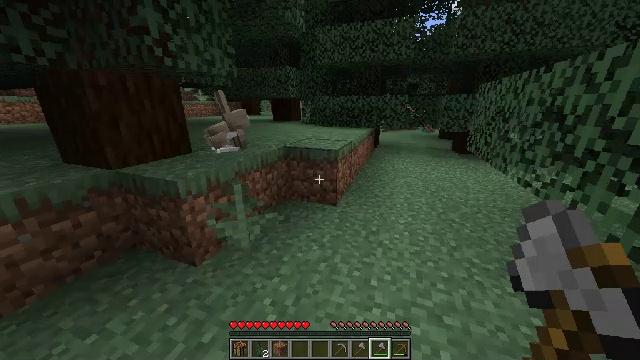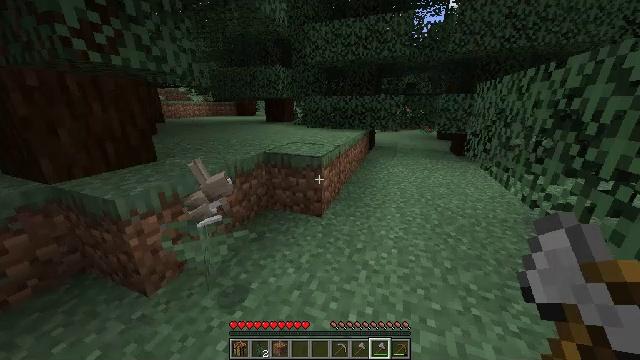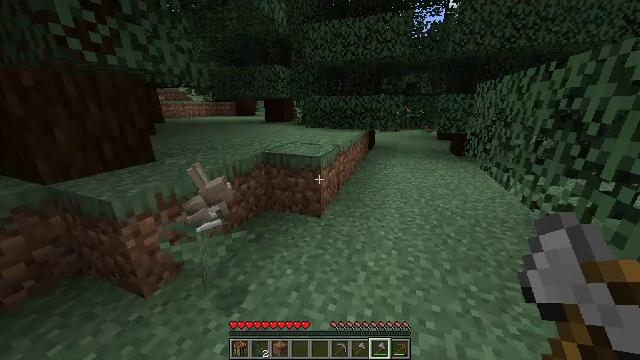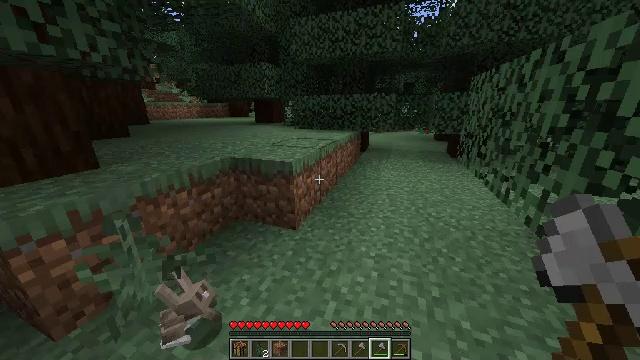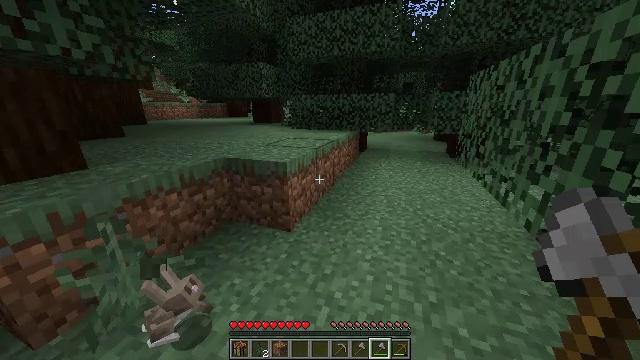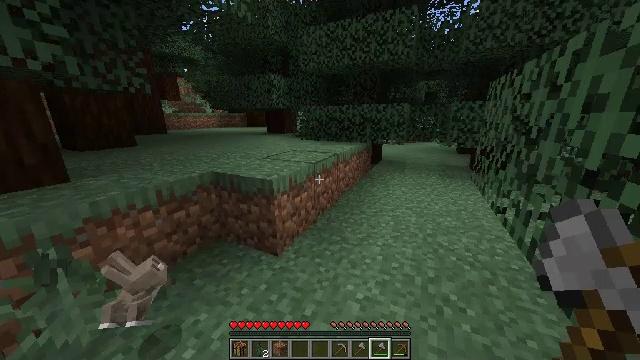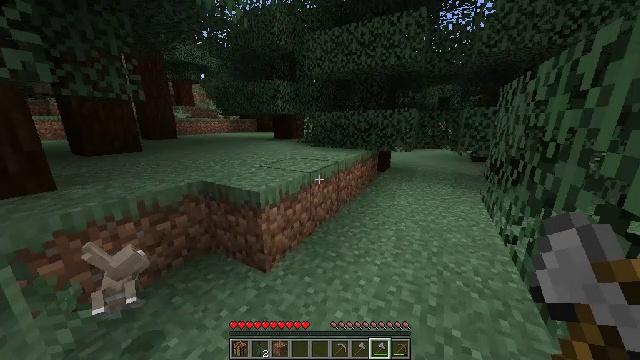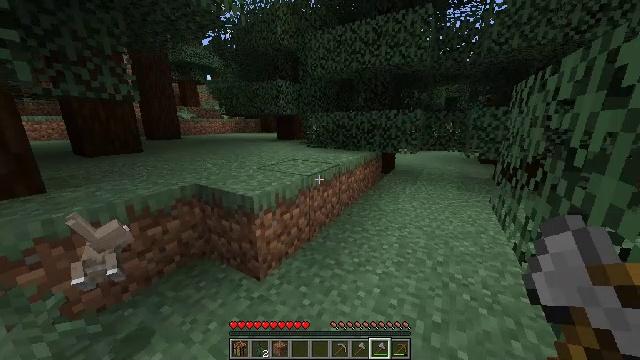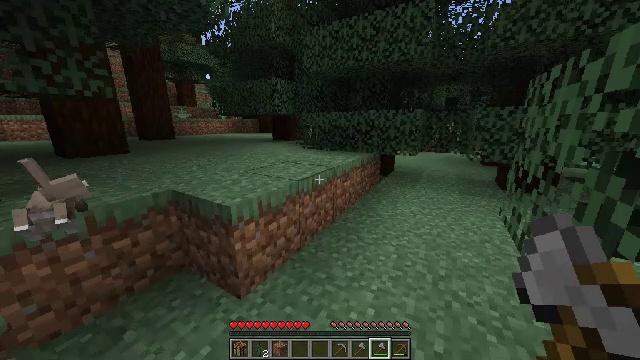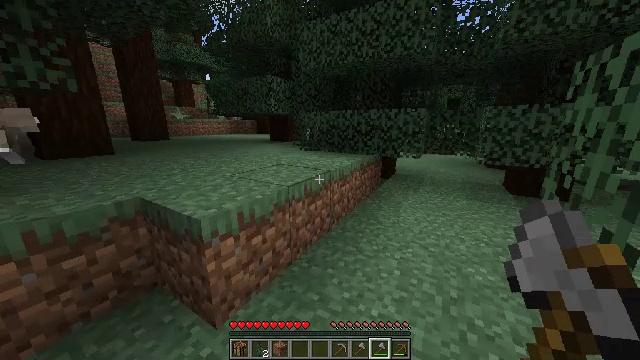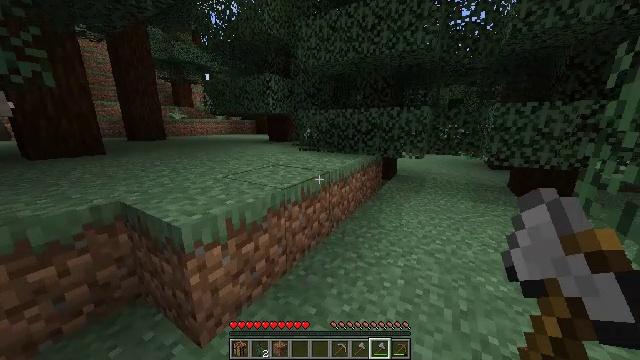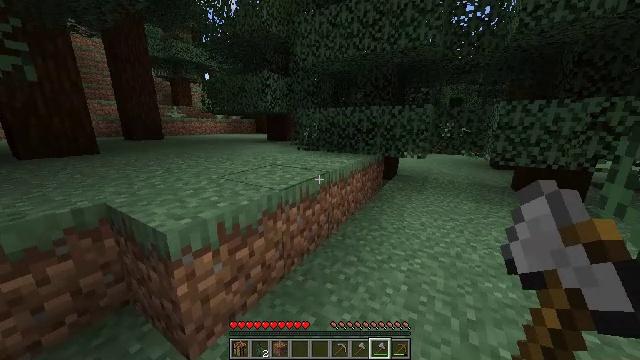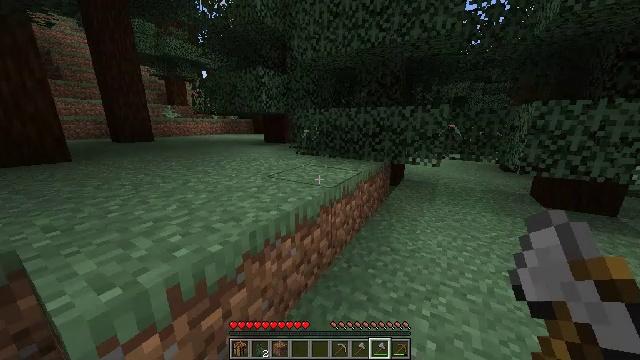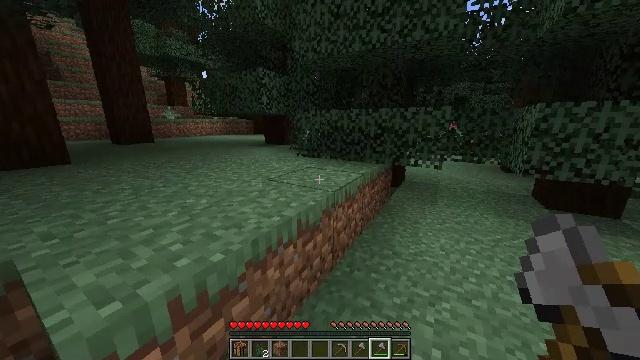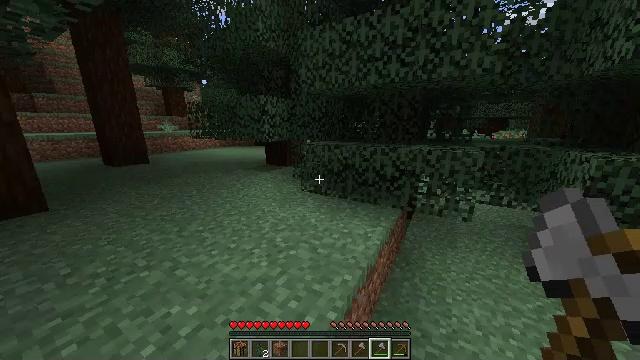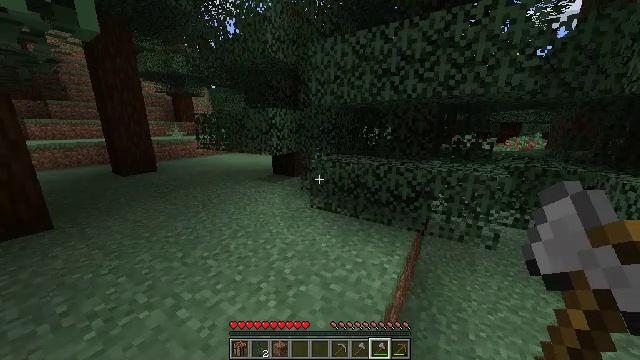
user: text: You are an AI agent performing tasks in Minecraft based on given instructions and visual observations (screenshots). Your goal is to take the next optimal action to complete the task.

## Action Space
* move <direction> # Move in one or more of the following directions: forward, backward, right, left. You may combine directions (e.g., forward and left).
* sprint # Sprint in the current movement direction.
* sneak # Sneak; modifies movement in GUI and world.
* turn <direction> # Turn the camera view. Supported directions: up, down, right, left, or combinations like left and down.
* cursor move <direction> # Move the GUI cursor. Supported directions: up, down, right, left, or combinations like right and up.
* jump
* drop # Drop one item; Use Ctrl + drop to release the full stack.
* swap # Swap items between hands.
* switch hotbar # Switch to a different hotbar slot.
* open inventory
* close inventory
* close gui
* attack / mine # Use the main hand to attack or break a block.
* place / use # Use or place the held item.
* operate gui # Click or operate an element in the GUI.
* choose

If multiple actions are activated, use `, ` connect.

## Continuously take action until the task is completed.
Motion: motion action
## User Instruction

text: Harvest sweet berries by mining the bush.
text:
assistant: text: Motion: move forward and move right
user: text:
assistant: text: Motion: move forward and move right
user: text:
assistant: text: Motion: move forward and move right
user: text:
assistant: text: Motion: move forward and move right
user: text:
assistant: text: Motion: move forward and move right, turn left and up
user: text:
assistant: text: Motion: move forward and move right, turn left and up
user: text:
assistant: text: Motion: move forward, turn left
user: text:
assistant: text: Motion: move forward
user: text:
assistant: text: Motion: move forward
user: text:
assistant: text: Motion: move forward
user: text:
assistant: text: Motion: move forward
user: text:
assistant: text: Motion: move forward
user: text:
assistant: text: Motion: move forward and move left, jump
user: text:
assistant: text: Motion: move forward and move left, jump
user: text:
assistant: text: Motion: move forward and move left, turn left, jump
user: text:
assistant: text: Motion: move forward and move left, turn left, jump
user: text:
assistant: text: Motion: move forward and move left, jump
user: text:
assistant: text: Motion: move forward and move left
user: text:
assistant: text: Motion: move forward and move left
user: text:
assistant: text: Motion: move forward and move left
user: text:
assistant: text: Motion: move forward and move left
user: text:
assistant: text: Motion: move forward and move left
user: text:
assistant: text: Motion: move forward and move left
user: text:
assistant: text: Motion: move forward and move left, turn left
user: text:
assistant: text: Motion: move forward and move left, turn left
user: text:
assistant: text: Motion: move forward and move left
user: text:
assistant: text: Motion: move forward and move left, turn left
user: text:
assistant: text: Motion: move forward and move left
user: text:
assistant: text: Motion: move forward and move left
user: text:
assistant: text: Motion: move forward and move left